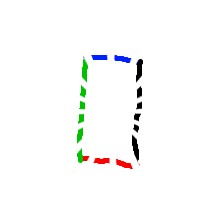
Shape: rectangle